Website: bh-photo
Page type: customer-info-address
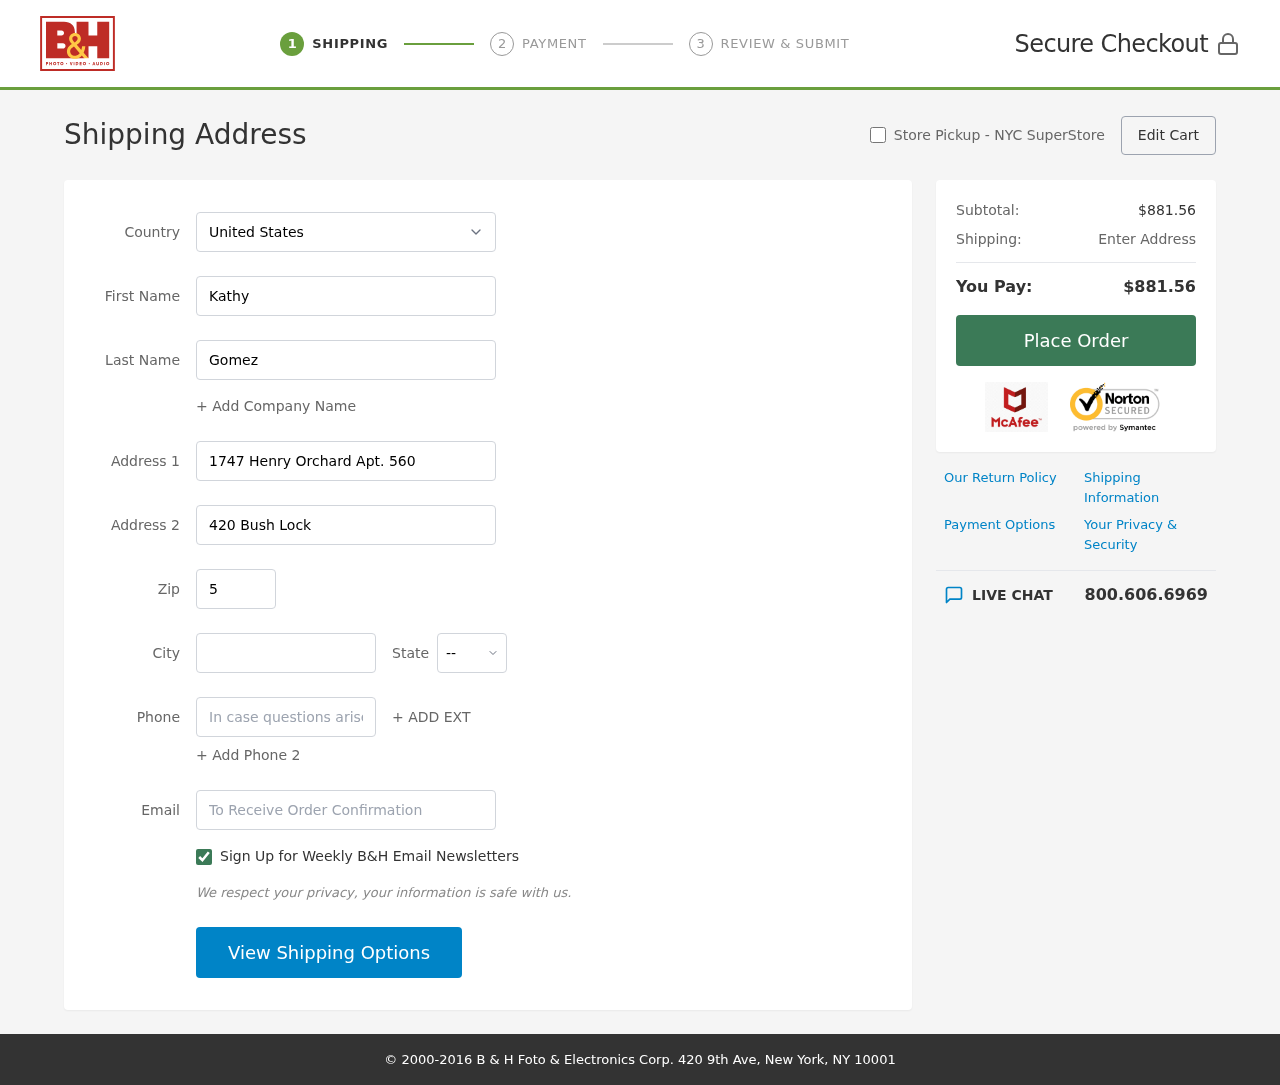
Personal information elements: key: PII_CITY
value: Normaville
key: PII_COUNTRY
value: United States
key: PII_EMAIL
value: kathy.gomez@yahoo.com
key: PII_FIRSTNAME
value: Kathy
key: PII_LASTNAME
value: Gomez
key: PII_PHONE
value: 5385001555
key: PII_POSTCODE
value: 59644
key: PII_STATE_ABBR
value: NY
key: PII_STREET
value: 1747 Henry Orchard Apt. 560
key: PII_STREET2
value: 420 Bush Lock
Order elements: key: ORDER_SUBTOTAL
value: $881.56
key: ORDER_TOTAL
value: $881.56